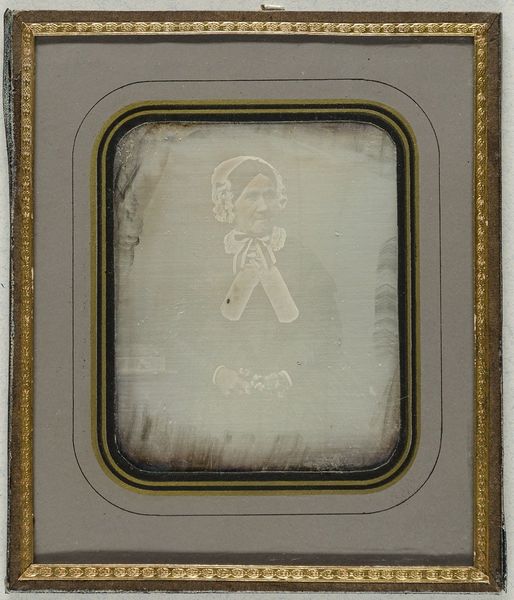
Titel: Unbekannte Frau mit Halsschleife
Standort: Hamburg
Institution: Museum für Kunst und Gewerbe Hamburg
Schlagwörter: frau, haube, figur, kopfbedeckung, foto, fotografie, photographie, photo, lichtbild, daguerreotypie, bildwerke, angewandte und bildende kunst, hessische systematik, porträtfotografie, porträtphotographie, kniestück